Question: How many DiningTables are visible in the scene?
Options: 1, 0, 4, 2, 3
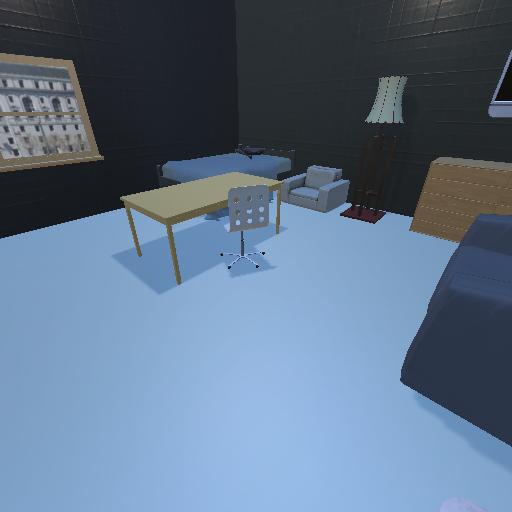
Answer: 1